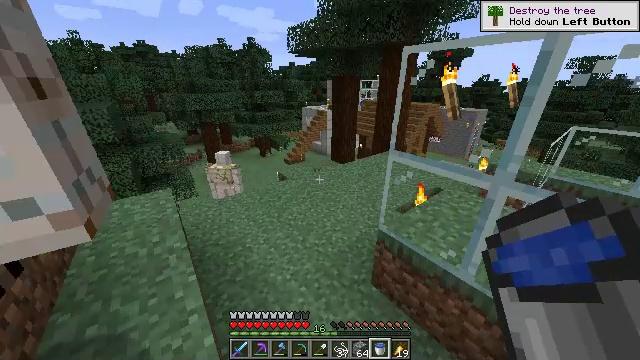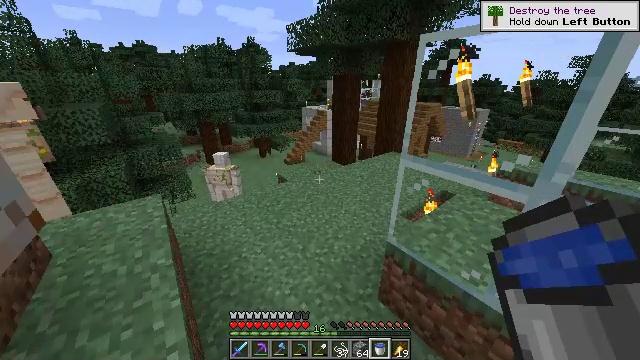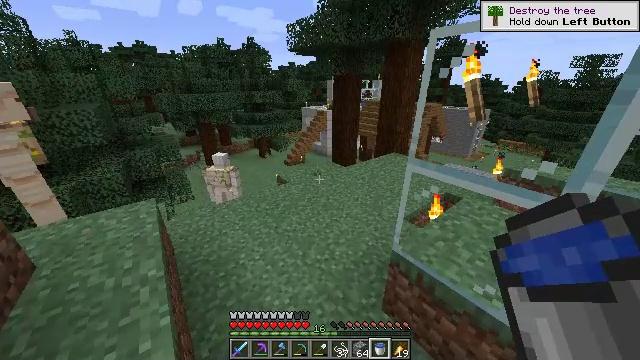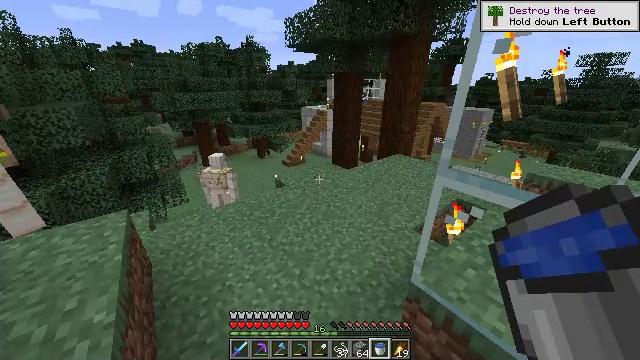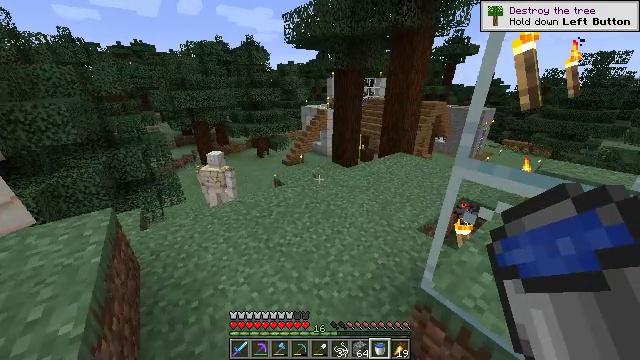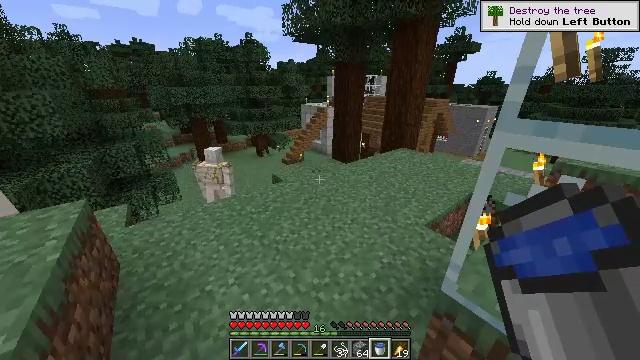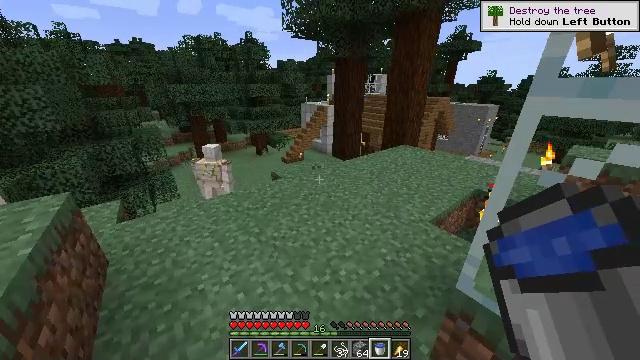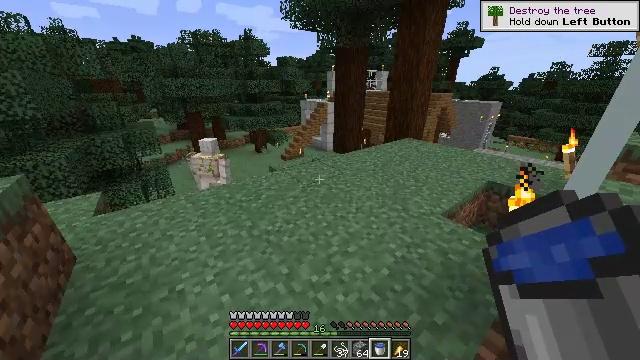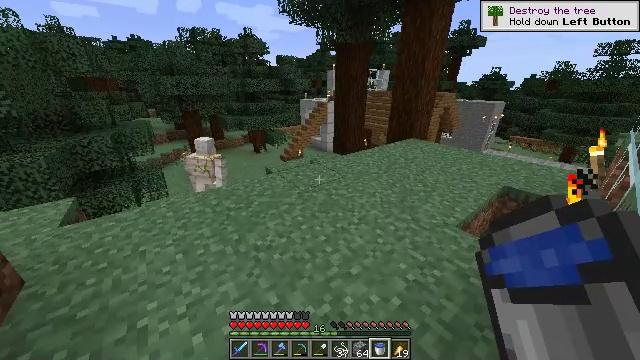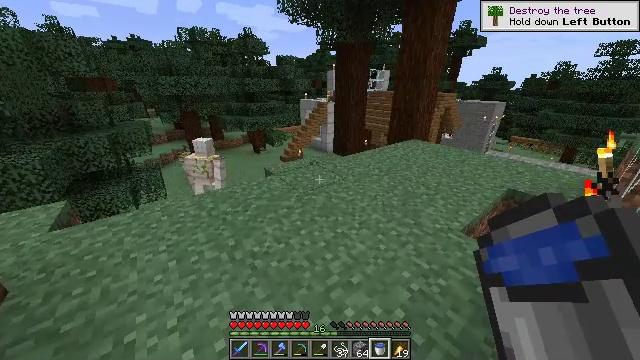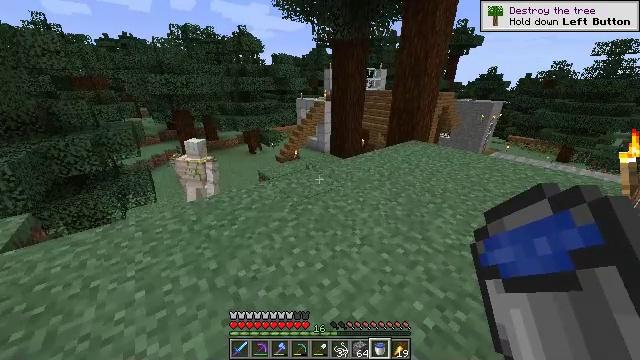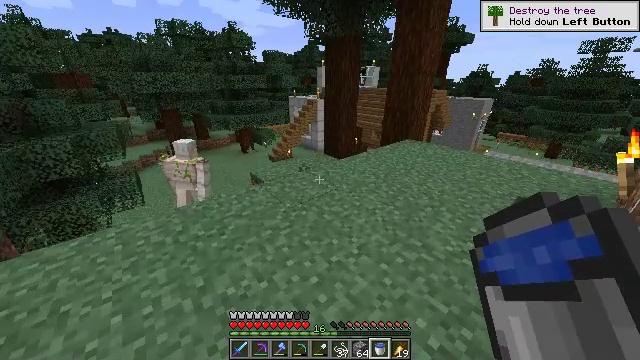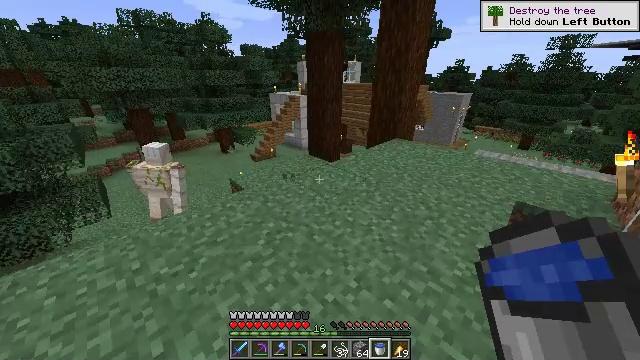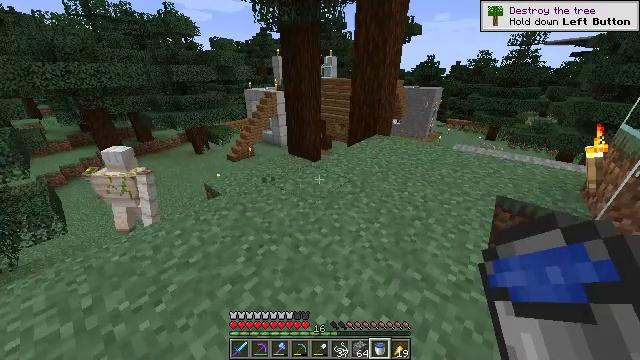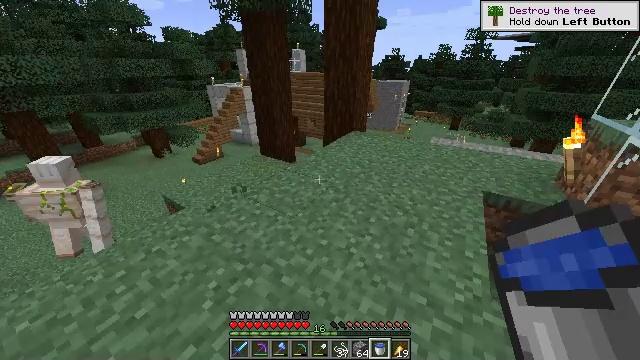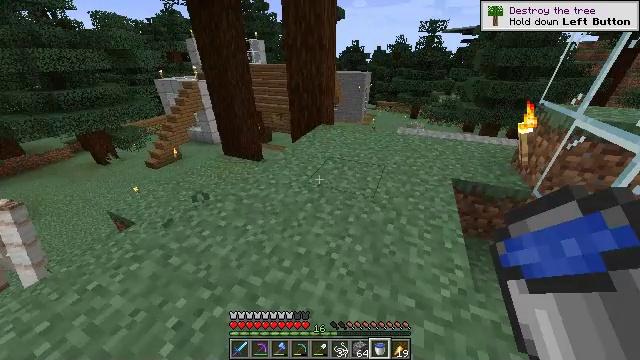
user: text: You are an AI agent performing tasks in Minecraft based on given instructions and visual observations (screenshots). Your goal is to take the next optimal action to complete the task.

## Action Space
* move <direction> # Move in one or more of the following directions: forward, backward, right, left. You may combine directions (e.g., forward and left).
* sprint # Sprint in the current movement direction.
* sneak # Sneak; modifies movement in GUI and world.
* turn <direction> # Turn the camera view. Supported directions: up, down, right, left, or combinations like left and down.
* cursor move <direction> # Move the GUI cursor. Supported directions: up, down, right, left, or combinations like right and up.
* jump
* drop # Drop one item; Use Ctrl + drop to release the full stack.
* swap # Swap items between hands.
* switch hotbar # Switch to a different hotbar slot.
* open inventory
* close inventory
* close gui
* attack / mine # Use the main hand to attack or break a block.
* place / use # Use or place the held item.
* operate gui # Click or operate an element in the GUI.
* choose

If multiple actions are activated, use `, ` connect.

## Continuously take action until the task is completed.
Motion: motion action
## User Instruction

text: Break the torch to collect it.
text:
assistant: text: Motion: move forward, sprint
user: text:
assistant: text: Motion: move forward, sprint
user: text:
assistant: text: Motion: move forward, sprint
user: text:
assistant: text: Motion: move forward
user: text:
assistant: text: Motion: move forward
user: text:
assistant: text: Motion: move forward
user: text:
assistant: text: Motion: move forward
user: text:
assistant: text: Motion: move forward
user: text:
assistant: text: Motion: move forward, sprint
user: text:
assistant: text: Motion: move forward, sprint
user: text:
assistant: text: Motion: move forward, sprint, turn right
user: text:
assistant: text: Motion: move forward, sprint, turn right
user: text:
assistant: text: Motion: move forward, sprint, turn right and down
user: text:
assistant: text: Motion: move forward, turn right and down
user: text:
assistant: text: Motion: move forward, turn right and down
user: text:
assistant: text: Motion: move forward, turn right and down
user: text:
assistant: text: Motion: move forward, turn right
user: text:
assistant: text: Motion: move forward
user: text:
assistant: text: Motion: move forward
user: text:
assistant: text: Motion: move forward, sprint
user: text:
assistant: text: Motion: move forward, sprint
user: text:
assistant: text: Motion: move forward, sprint
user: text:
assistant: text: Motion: move forward, sprint
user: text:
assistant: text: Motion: move forward, sprint, turn right
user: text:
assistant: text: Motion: move forward, turn right and down
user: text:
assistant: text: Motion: move forward, turn right
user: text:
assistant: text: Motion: move forward, turn right
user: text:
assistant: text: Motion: move forward, turn right
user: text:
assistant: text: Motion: move forward, turn right
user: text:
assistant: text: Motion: move forward